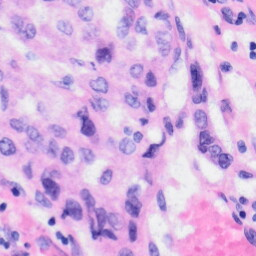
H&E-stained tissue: Liver